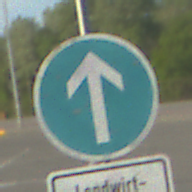
Verkehrszeichen: VorgeschriebeneFahrtrichtungGeradeaus
Zusatzzeichen unten: BesondereFahrzeugeUndTransportgueter6
Umgebung: Outdoor, Suburban
Tageszeit: MorningAfternoon
Wetter: PartlyCloudy
Licht: Natural
Jahreszeit: NotSpecified
Kontrast: HighContrast